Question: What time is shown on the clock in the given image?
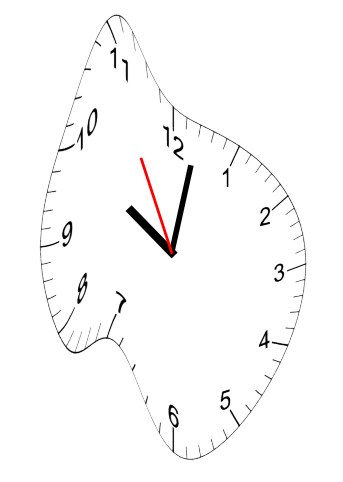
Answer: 10:01:55